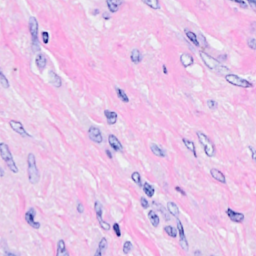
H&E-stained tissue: Breast